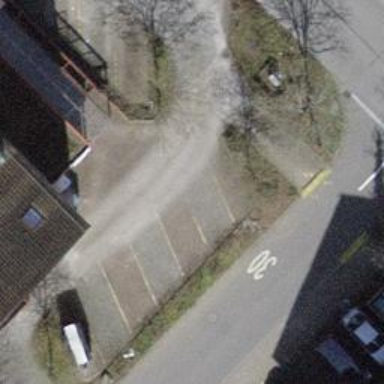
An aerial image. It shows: Bollard.